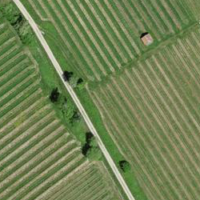
EUNIS habitat code: 40
Species observed at this site:
Prunus spinosa